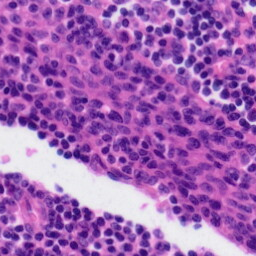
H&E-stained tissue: Tonsil